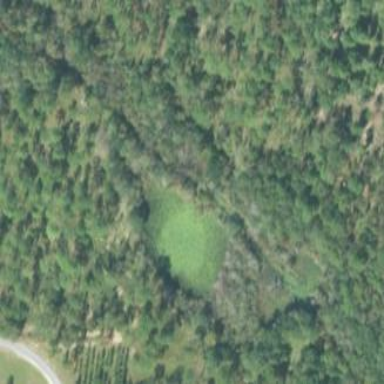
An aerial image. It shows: Marshy wetland area.